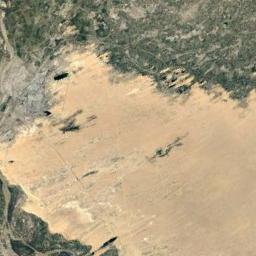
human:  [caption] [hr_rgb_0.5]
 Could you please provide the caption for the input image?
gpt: The yellow desert is next to the green land .

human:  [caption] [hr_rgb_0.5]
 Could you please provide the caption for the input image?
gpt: There is some vegetation in this desert .

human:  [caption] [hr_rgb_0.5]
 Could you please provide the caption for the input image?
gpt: The desert with yellow granules is surrounded by dense vegetation .

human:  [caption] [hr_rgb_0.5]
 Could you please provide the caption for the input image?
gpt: It is a large piece of flat yellow desert beside a green land .

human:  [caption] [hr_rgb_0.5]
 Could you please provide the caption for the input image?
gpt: A yellow desert with some green land around .